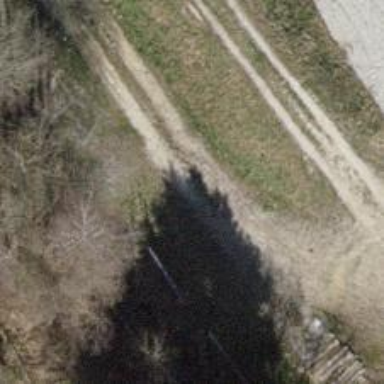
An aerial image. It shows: Track with grade 5 tracktype.